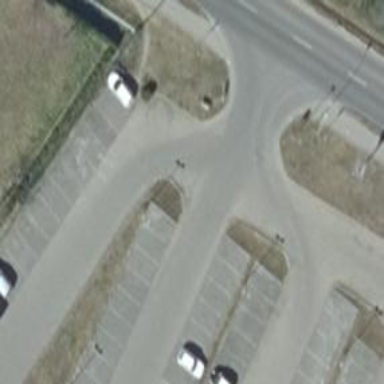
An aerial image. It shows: Parking aisle designated as service road.